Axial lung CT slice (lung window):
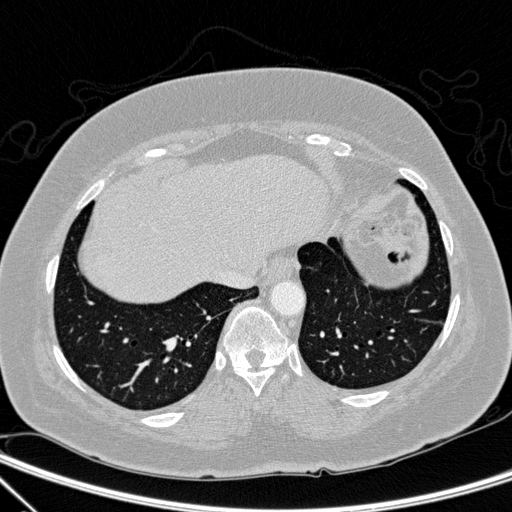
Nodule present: no